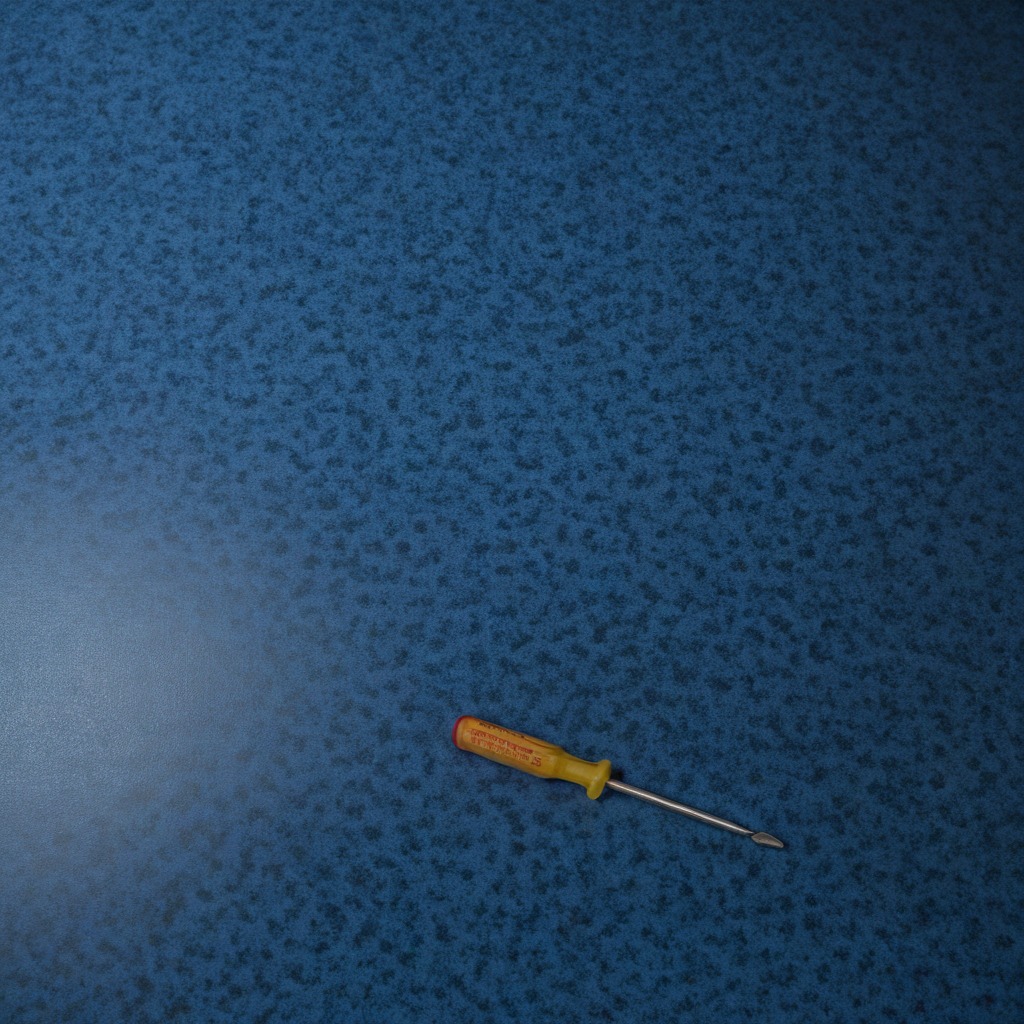
A screwdriver lies on the granite tabletop.